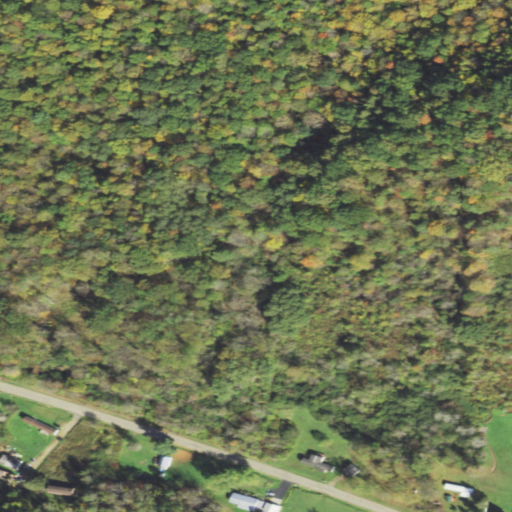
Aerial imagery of valley in Pennsylvania named Mix Hollow containing deciduous forest, mixed forest, open development, woody wetlands, evergreen forest, pasture, and low intensity development